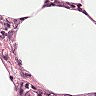
Metastatic tissue present: no